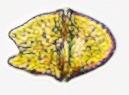
Label: Akashiwo